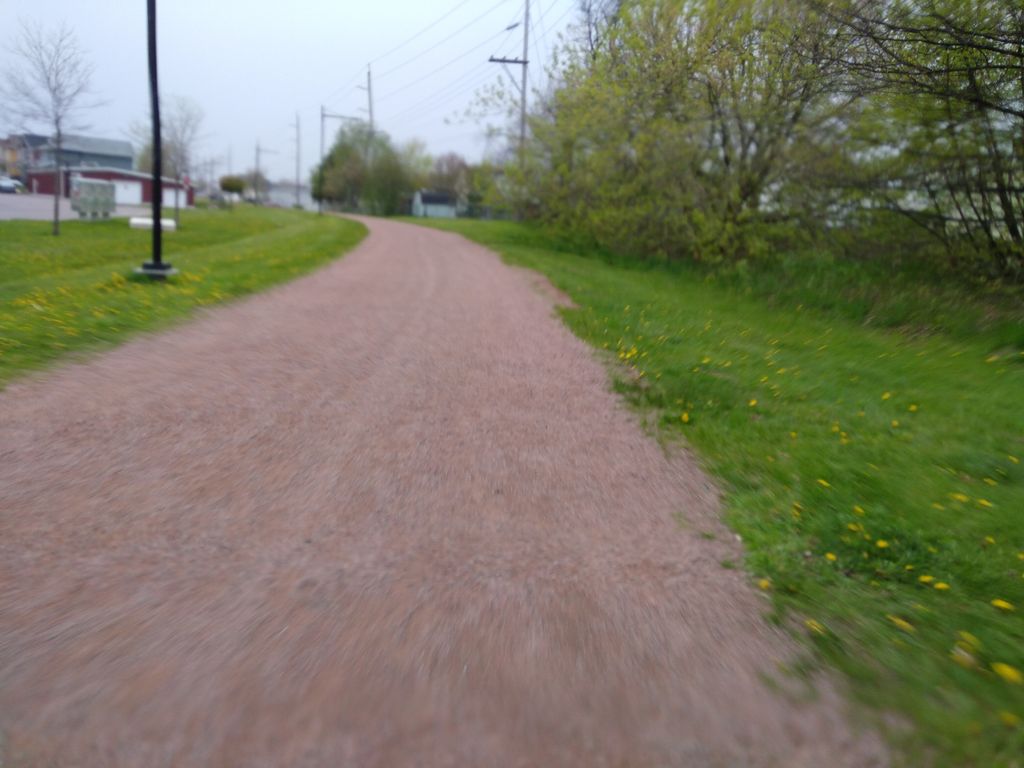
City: charlottetown